Question: I was able to get the static path on the map like this using the code but unable to show the starting and ending points
'''
http://maps.googleapis.com/maps/api/staticmap?sensor=false&size=600x600&zoom=12&path=color:0x0000ff|weight:5|40.737102,-73.990318|40.749825,-73.987963|40.752946,-73.987384|40.755823,-73.986397
'''
Here I was unable to show the markers for the starting point and at the ending point.
How to put the points on starting and ending points

Please help me to find the solution
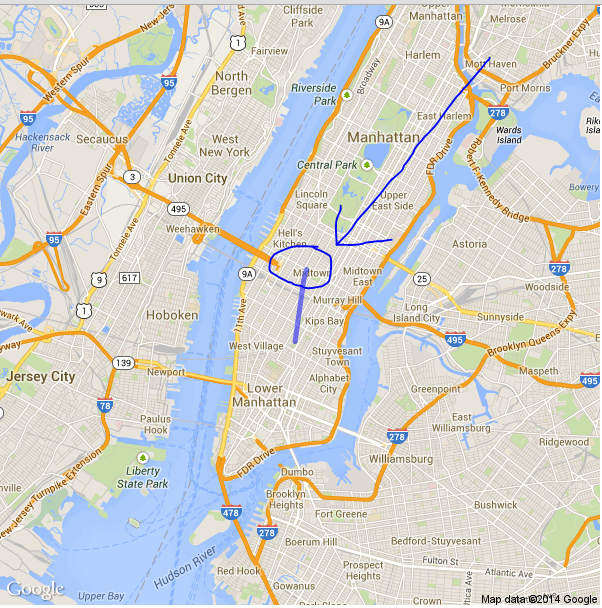
Answer: You need to add a markers URL parameter.
Like this:
'''
http://maps.googleapis.com/maps/api/staticmap?sensor=false&markers=size:mid%7C40.737102,-73.990318|40.755823,-73.986397&size=600x600&zoom=12&path=color:0x0000ff|weight:5|40.737102,-73.990318|40.749825,-73.987963|40.752946,-73.987384|40.755823,-73.986397
'''